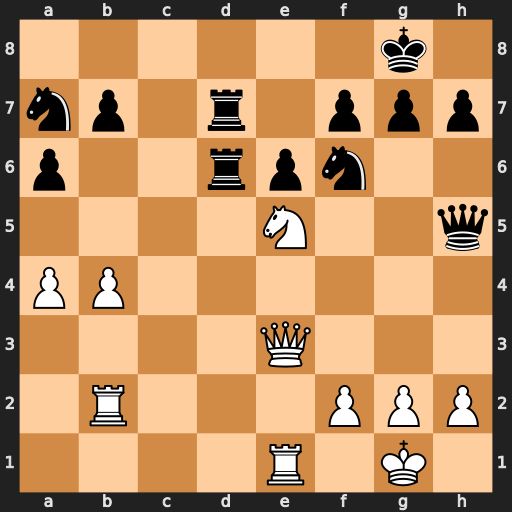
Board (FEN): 6k1/np1r1ppp/p2rpn2/4N2q/PP6/4Q3/1R3PPP/4R1K1
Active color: w
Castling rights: -
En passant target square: -
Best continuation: Nxd7